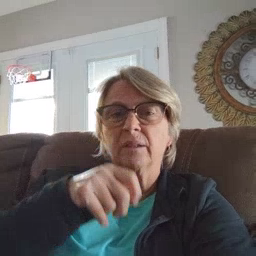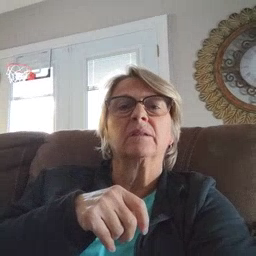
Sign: bug